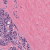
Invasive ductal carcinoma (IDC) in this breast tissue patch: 1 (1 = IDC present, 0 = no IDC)